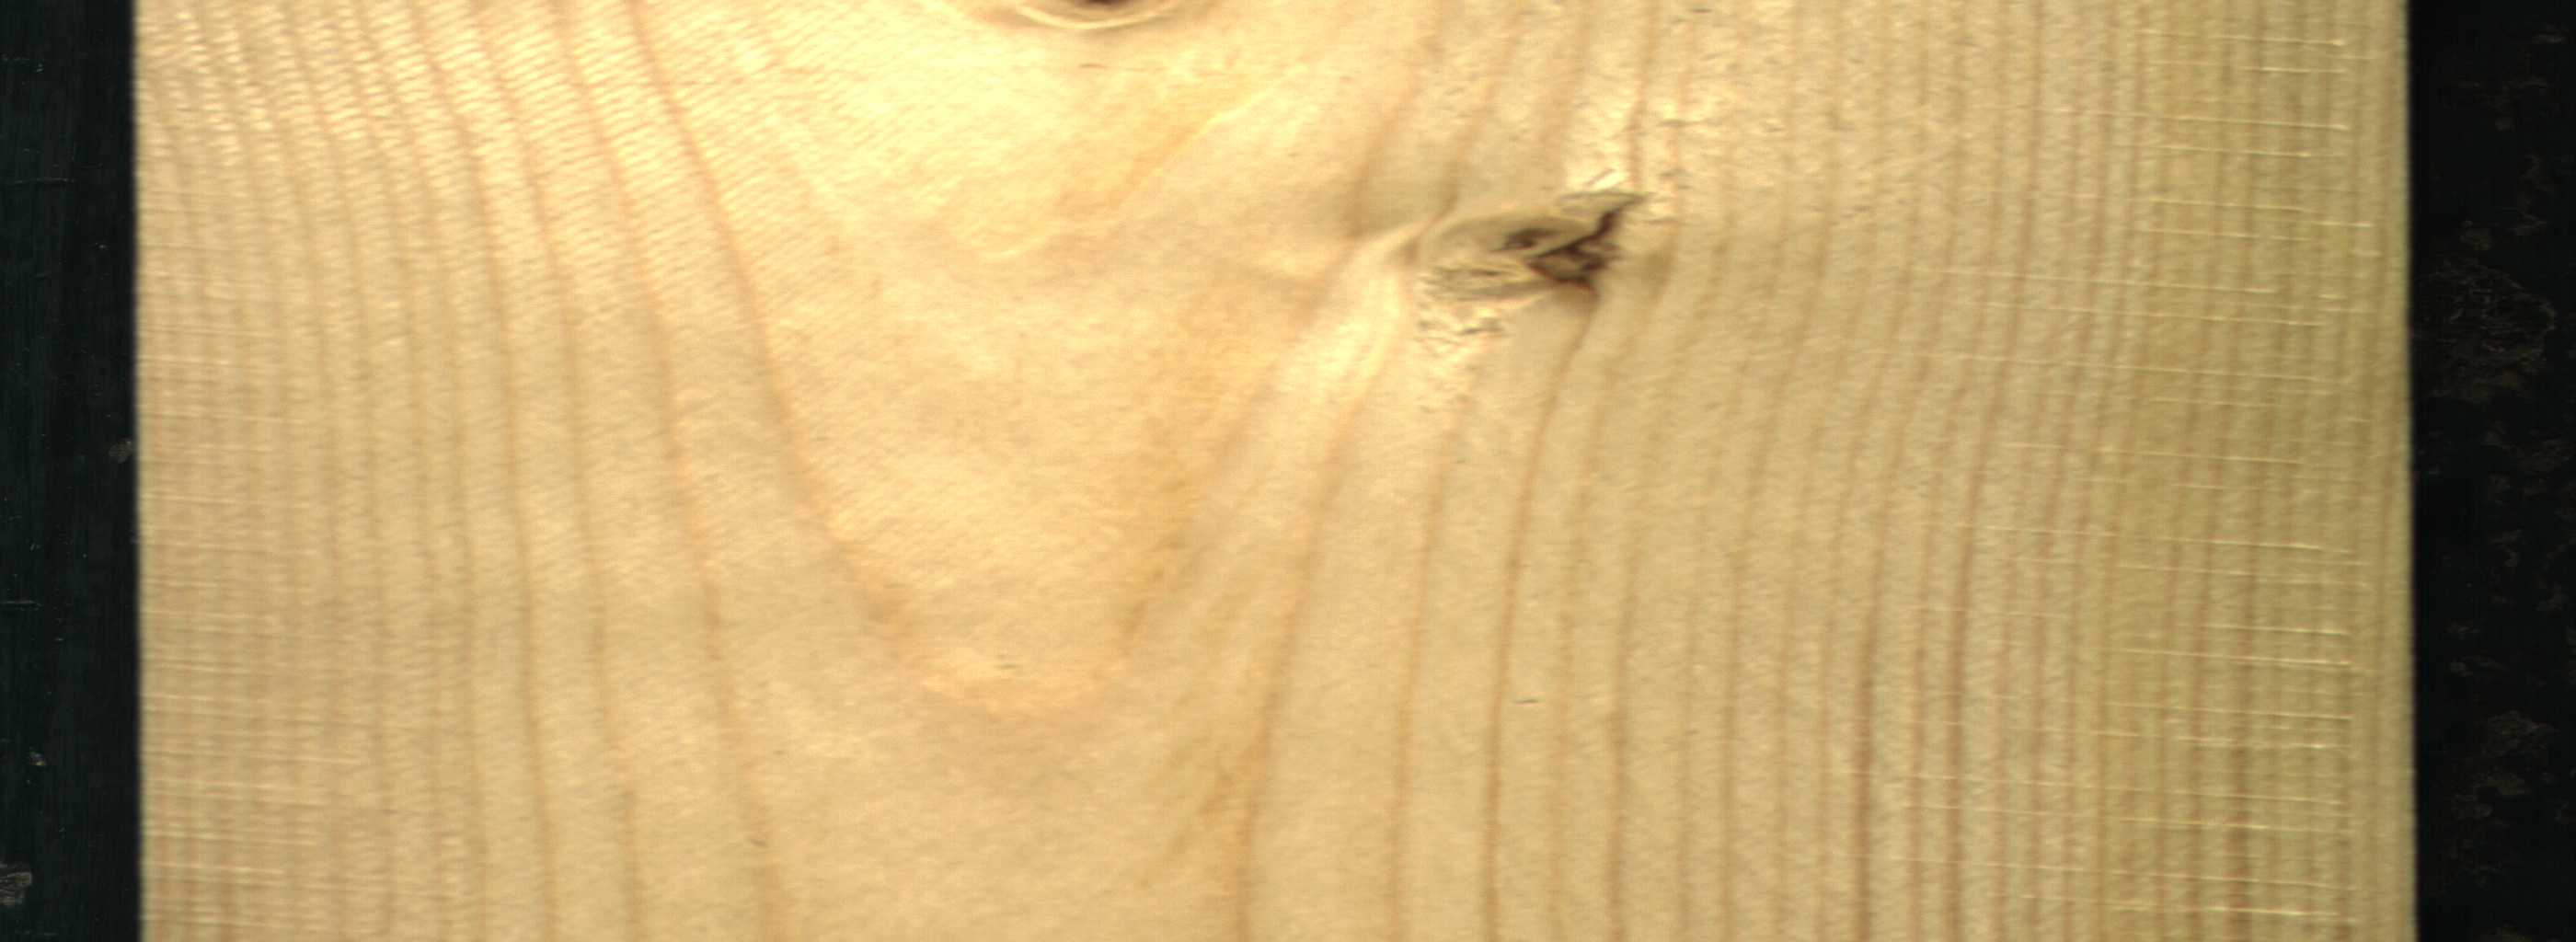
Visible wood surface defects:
Live_Knot
Live_Knot